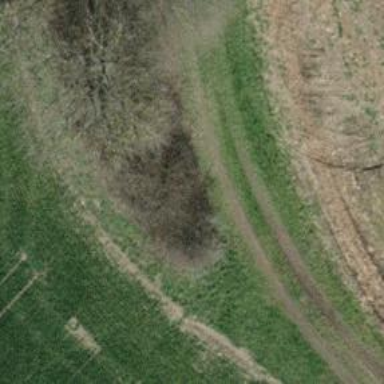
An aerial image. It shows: Compacted track with grade 4 tracktype.